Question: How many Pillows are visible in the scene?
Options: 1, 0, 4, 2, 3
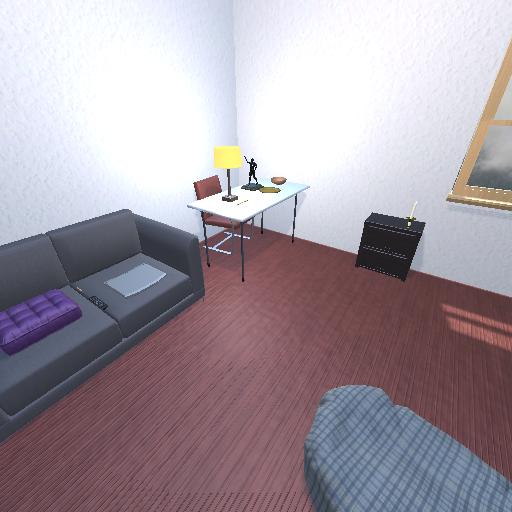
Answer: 1